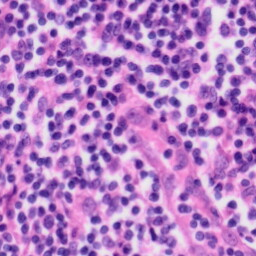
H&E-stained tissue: Tonsil